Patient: sex M, age 34
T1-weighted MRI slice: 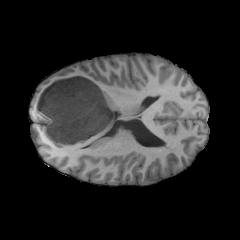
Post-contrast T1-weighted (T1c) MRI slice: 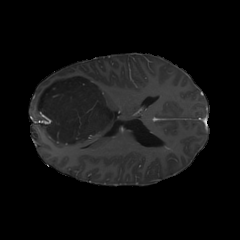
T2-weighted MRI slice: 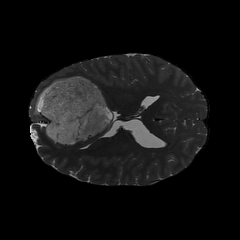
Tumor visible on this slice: yes
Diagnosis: Astrocytoma, IDH-mutant
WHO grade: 2